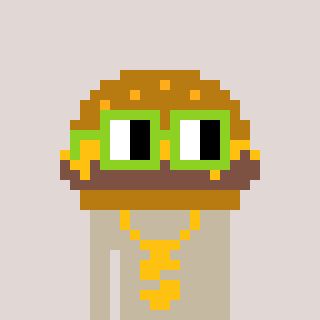
a pixel art character with square light green glasses, a burger-shaped head and a bege-colored body on a warm background